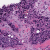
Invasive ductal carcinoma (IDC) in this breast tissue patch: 1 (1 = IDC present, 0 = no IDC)